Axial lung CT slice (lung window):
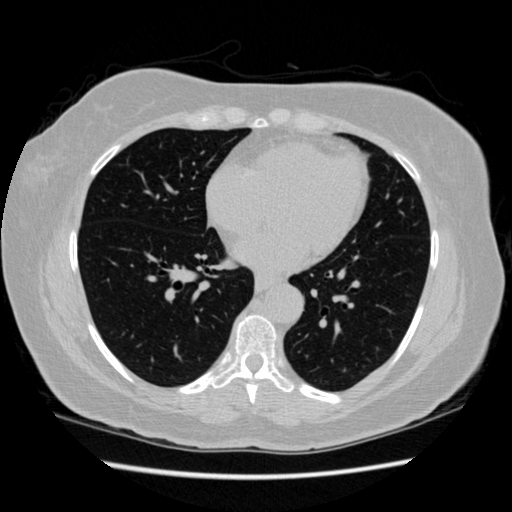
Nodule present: no